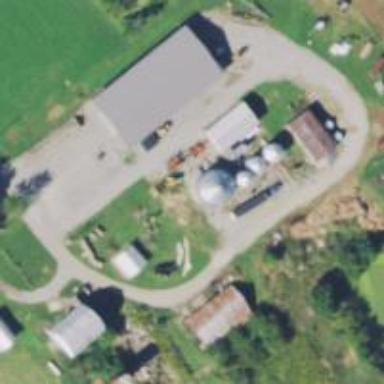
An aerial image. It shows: Silo.